Brain MRI, t2w sequence, axial 2D slice.
Patient: age 45, sex F, weight 75 kg, height 1.65 m
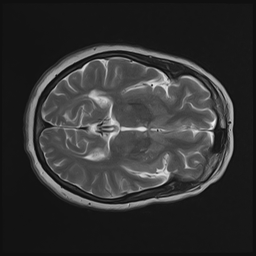